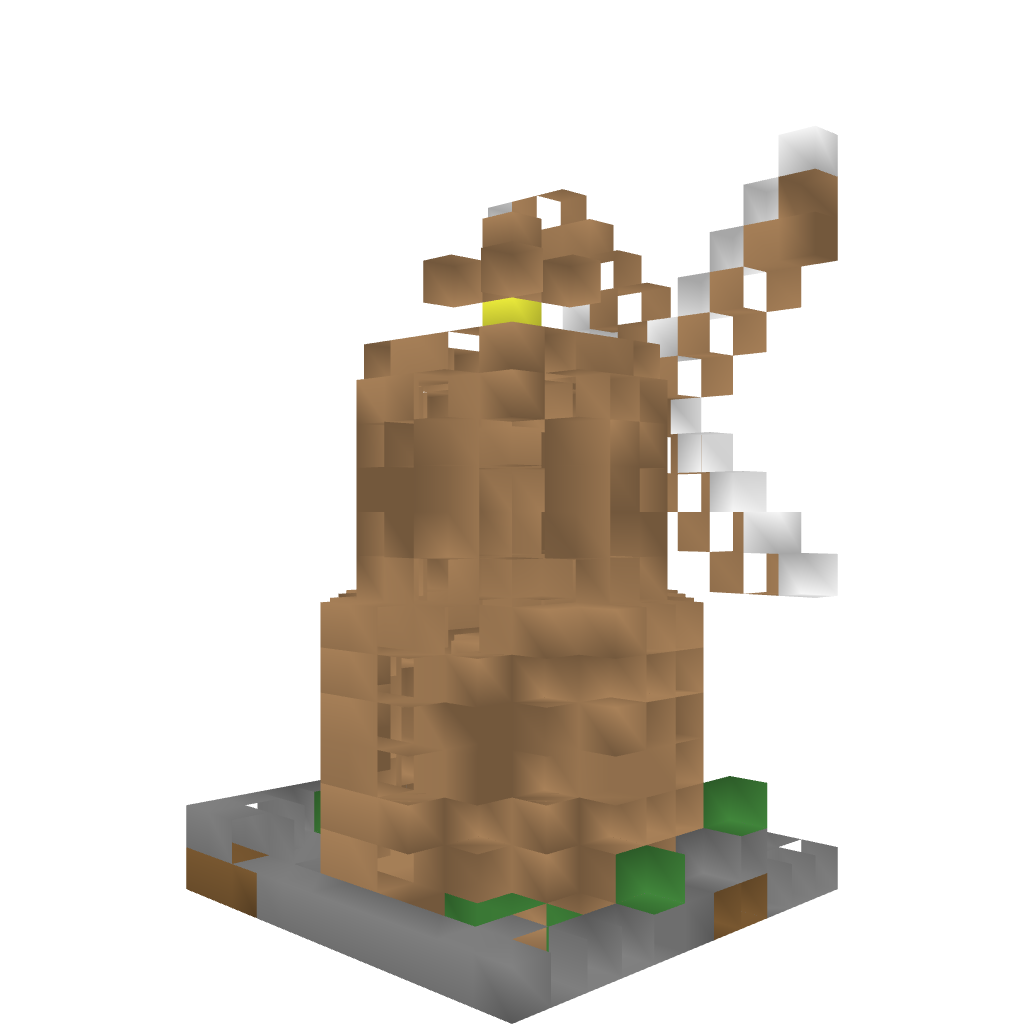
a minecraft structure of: Windmill high quality